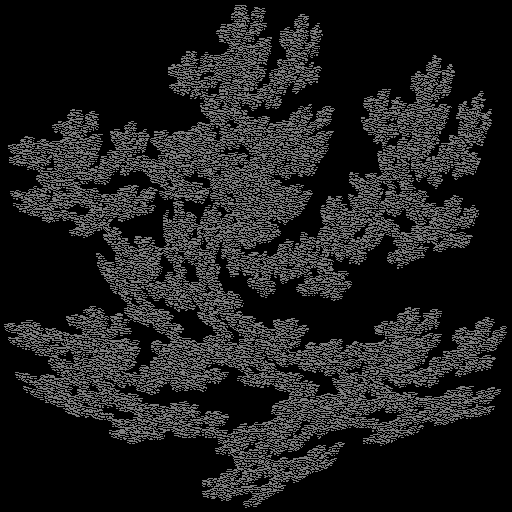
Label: pinetree